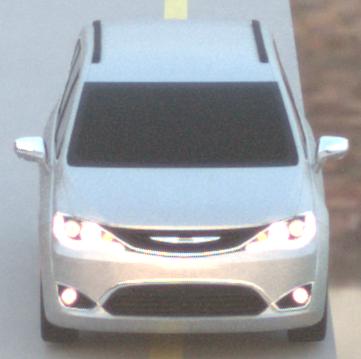
Make: Chrysler
Model: Pacifica
Detailed model: -
Model produced from: 2016
Model produced until: 2020
Doors: 5
Color: white
Road condition: dry road
Daytime: dawn
Contrast: low contrast